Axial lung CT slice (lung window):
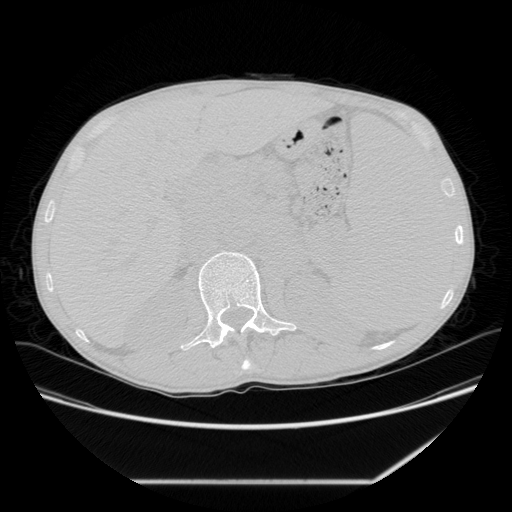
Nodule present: no